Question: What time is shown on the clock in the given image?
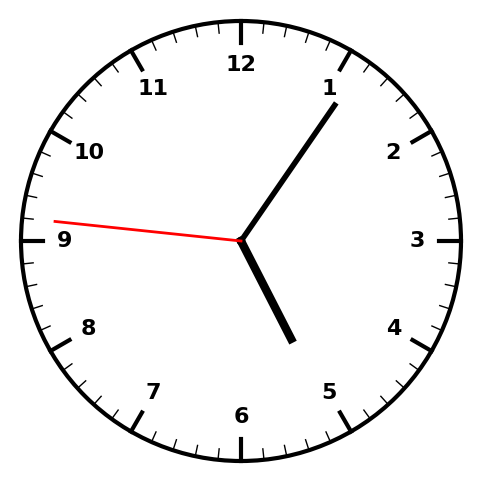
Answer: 05:05:46